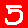
Digit: 5